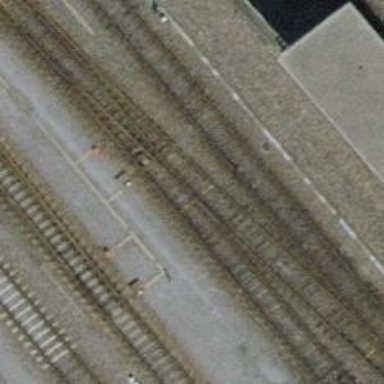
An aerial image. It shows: Railway switch.